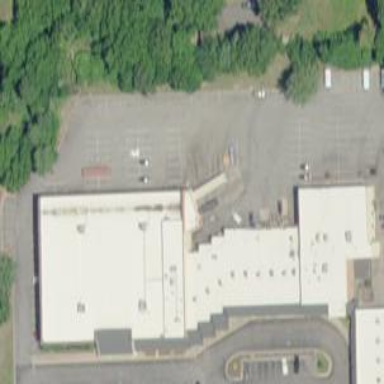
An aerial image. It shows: Department store building.